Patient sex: M
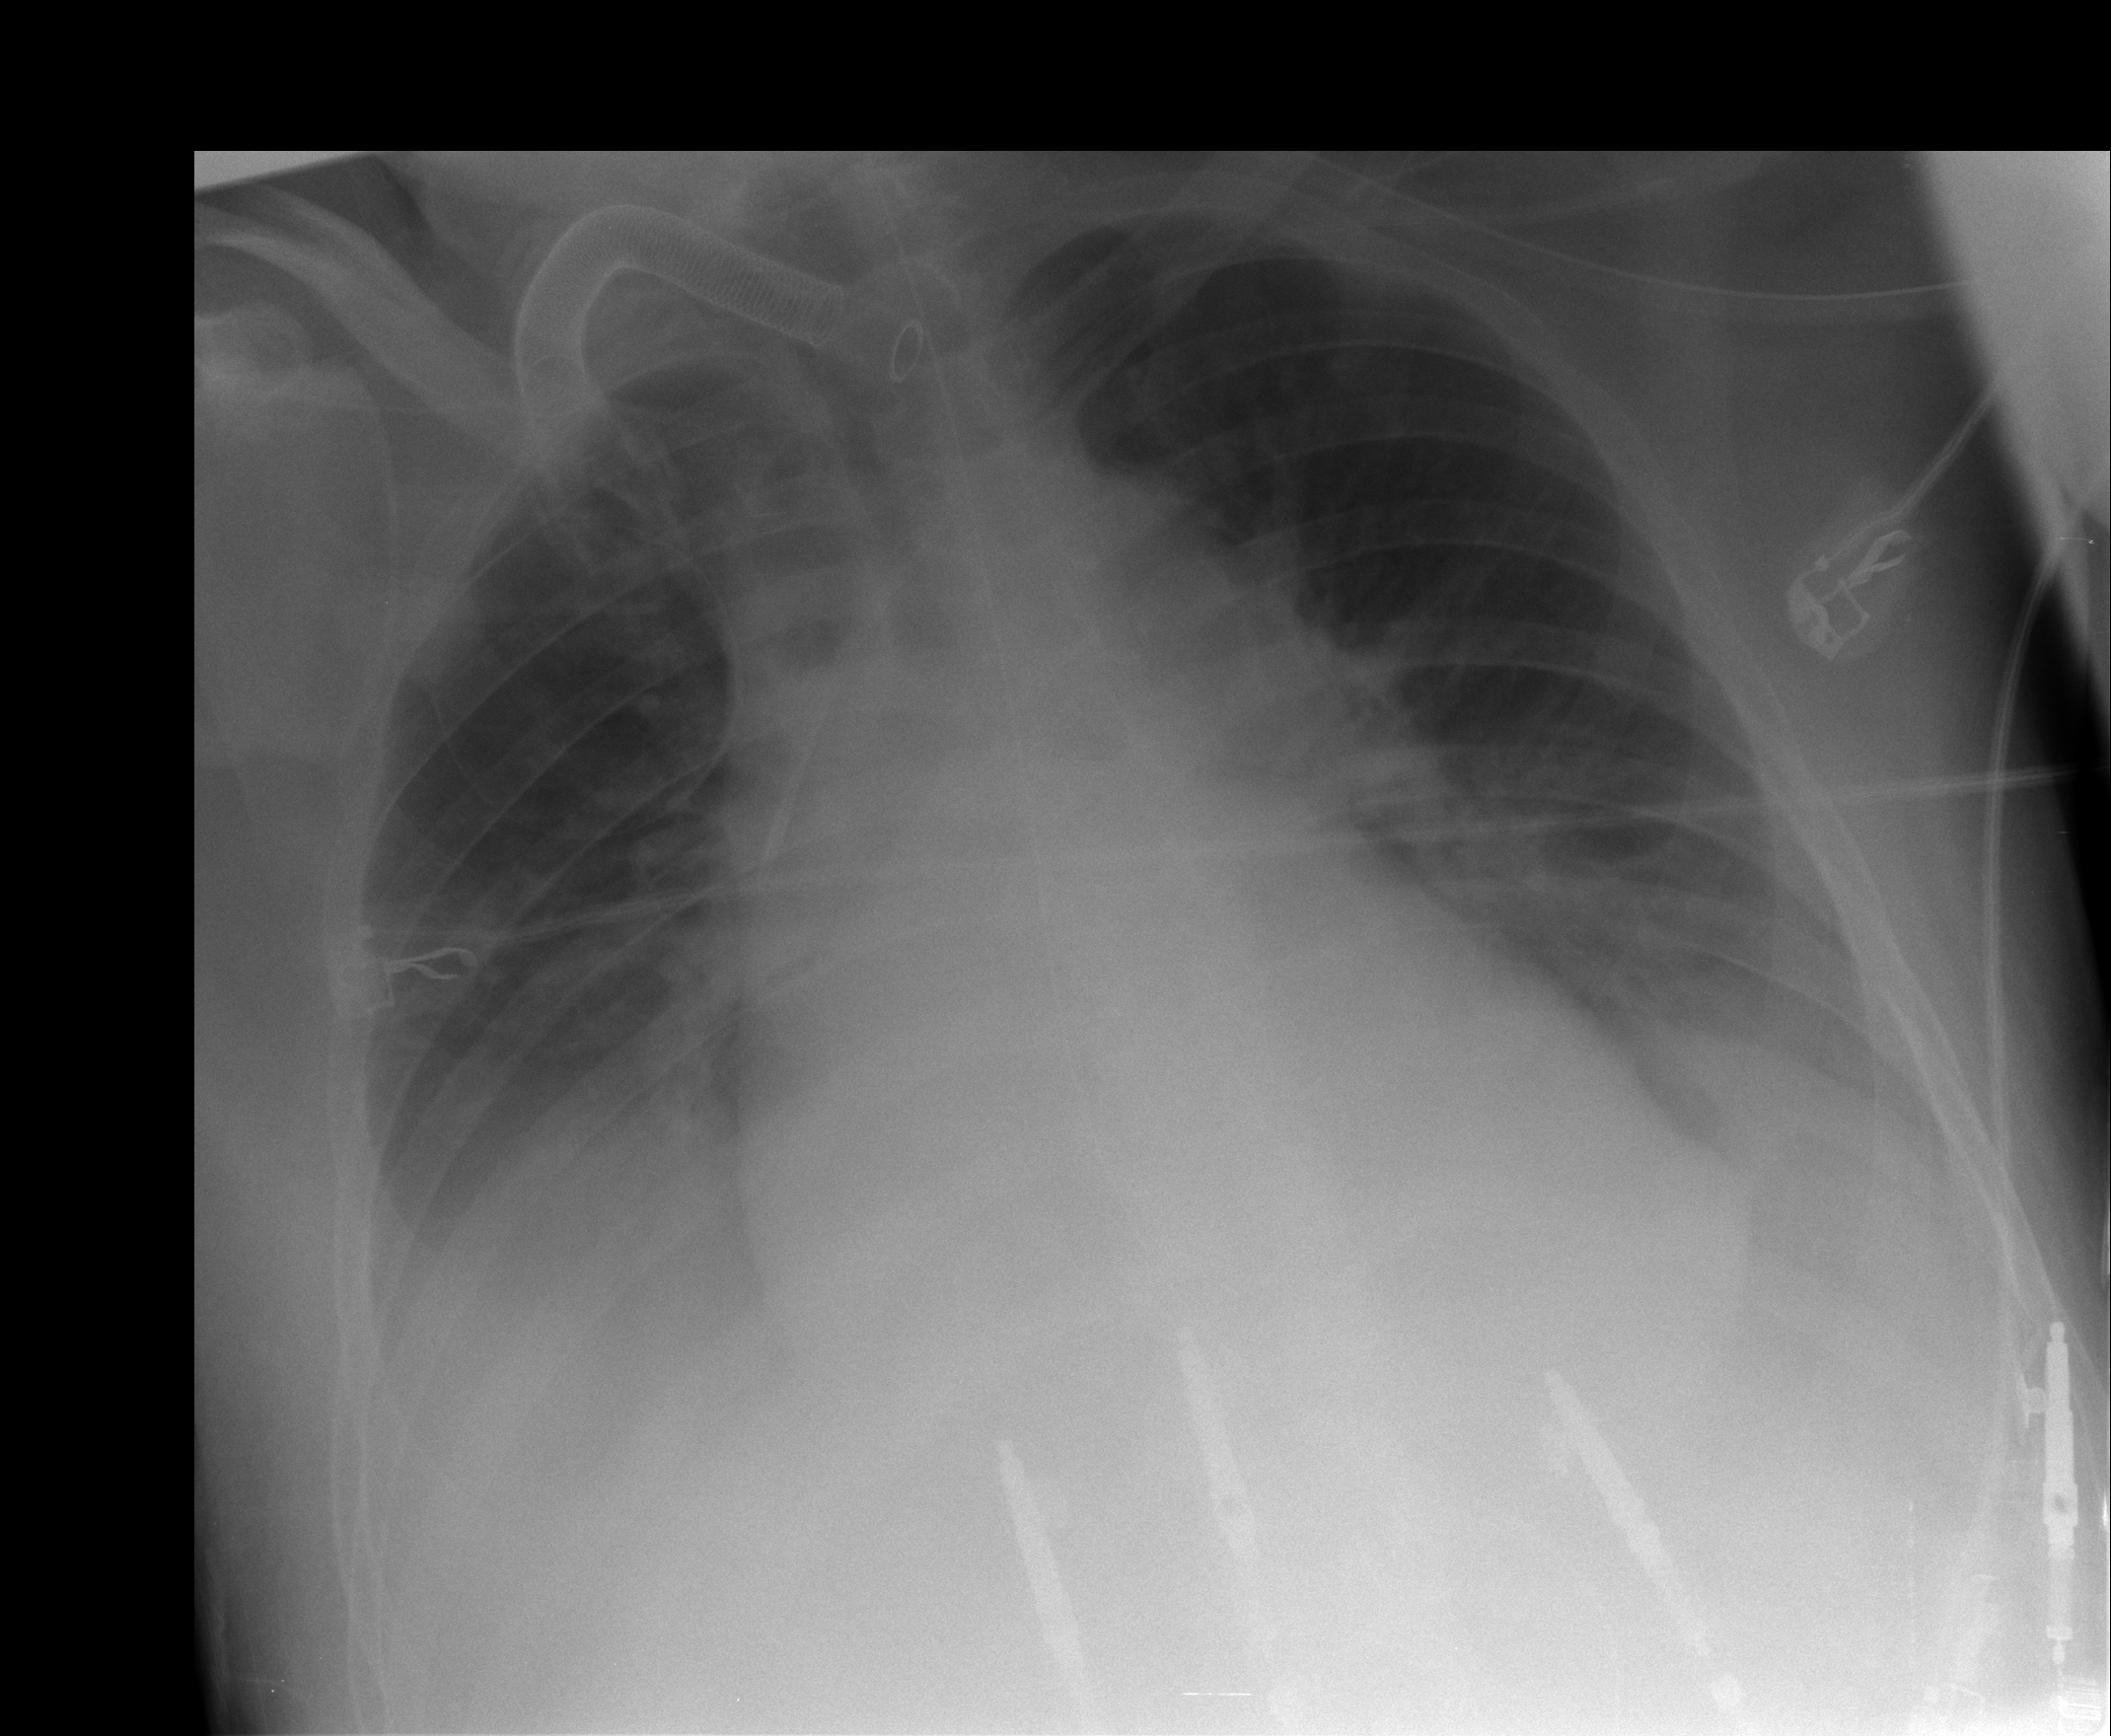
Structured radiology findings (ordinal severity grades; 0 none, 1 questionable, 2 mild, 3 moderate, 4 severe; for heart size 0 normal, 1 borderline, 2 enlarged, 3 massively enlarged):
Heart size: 2
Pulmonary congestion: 1
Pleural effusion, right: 2
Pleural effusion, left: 2
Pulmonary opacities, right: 0
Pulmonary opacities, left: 0
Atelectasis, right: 2
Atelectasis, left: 2